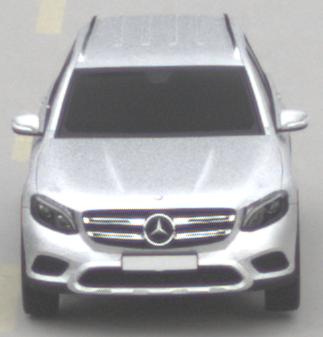
Make: Mercedes-Benz
Model: GLC 250
Detailed model: GLC (253)
Model produced from: 2015/09
Model produced until: 2018/05
Doors: 5
Color: white
Road condition: dry road
Daytime: morning or afternoon
Contrast: low contrast